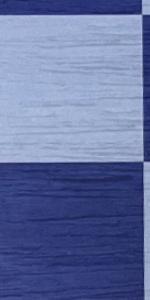
Label: Empty